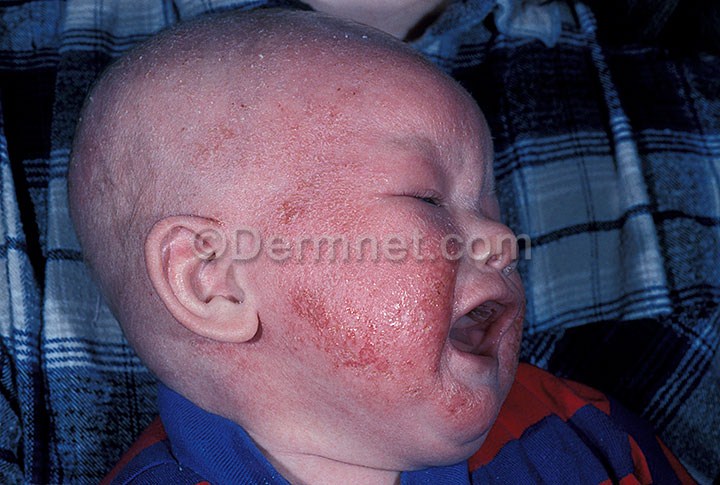
Disease: Atopic Dermatitis Photos